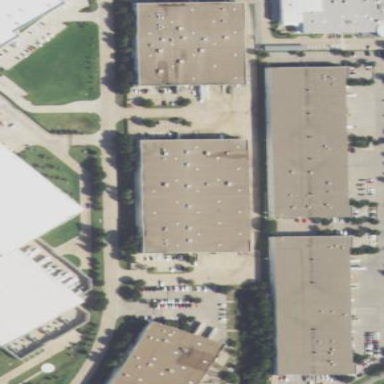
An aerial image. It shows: Warehouse.